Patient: sex M, age 37
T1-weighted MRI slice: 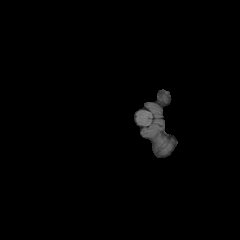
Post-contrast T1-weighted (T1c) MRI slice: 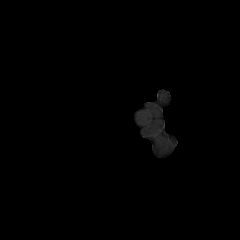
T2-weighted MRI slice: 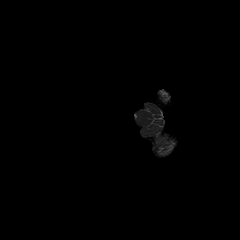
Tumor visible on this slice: no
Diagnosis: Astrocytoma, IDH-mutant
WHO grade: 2